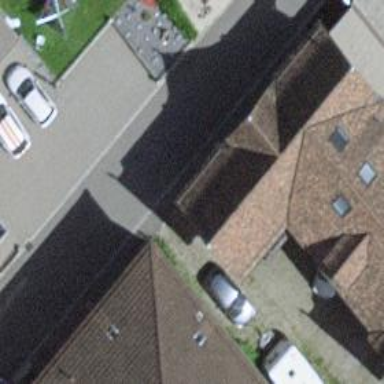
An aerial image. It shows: Asphalt road in residential area.